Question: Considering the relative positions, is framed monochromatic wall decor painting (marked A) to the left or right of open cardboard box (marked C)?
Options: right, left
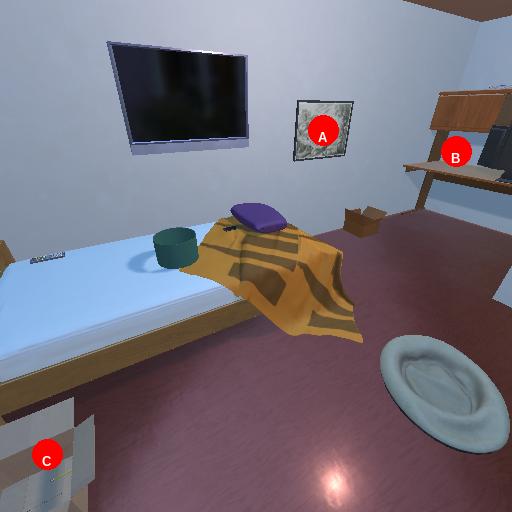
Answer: right